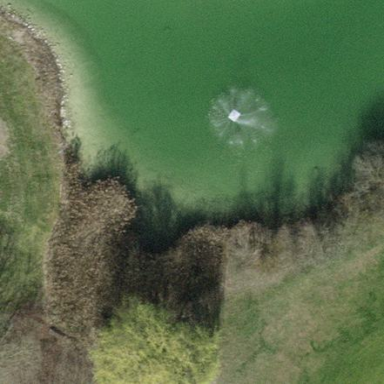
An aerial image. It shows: Water hazard on golf course. The hazard is natural water feature.